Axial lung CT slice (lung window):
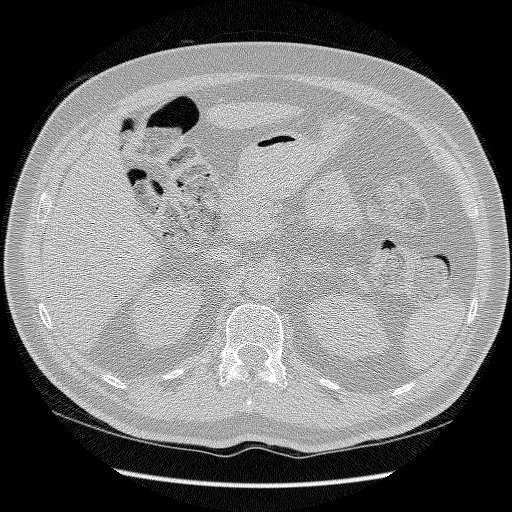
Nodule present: no